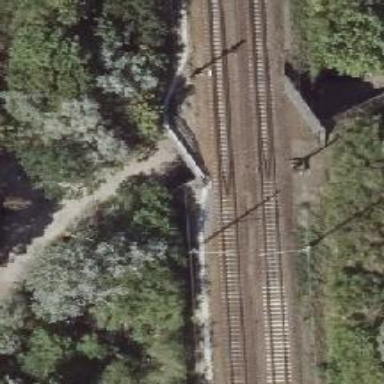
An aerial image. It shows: Track with grade 2 surface going through tunnel.